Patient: sex M, age 61
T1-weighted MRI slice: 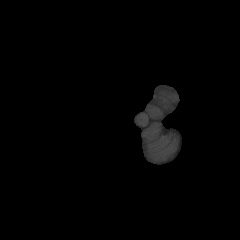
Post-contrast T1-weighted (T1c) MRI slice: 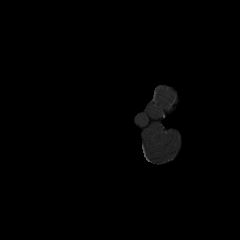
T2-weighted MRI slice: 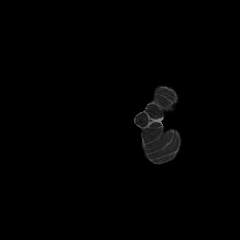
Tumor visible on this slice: no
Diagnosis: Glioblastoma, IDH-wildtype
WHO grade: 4